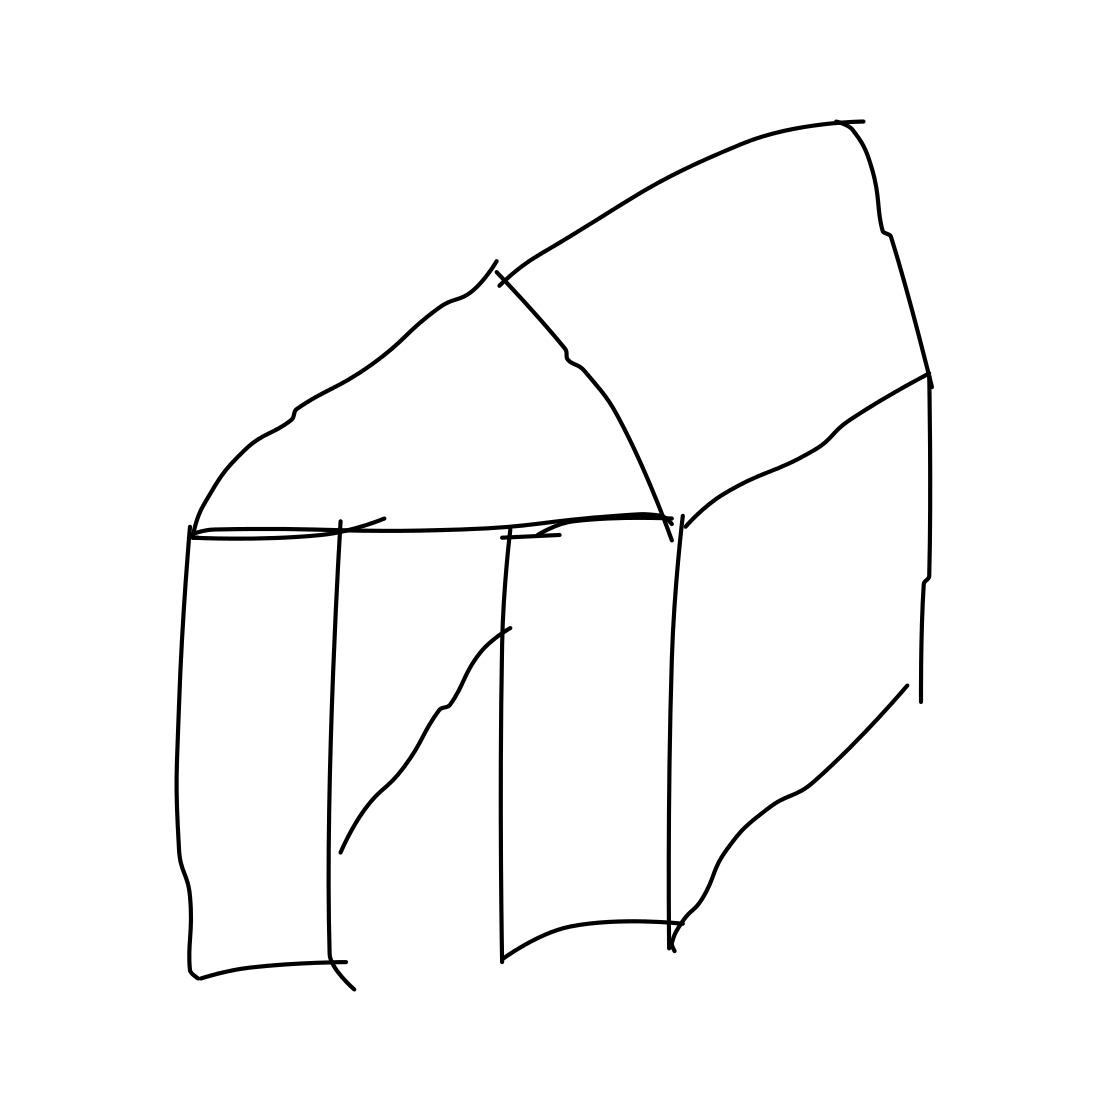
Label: barn